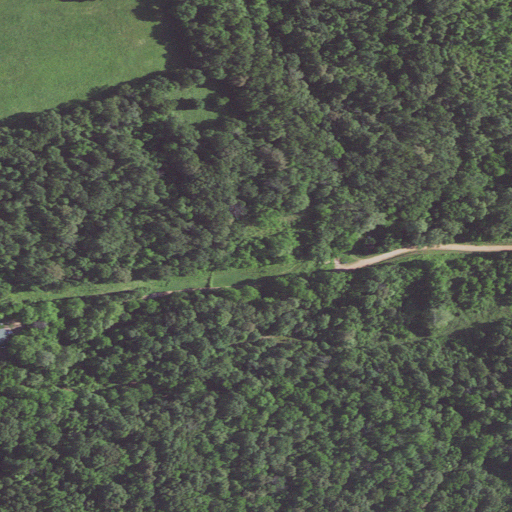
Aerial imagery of valley in Missouri named Dogwood Hollow containing deciduous forest, pasture, and open development